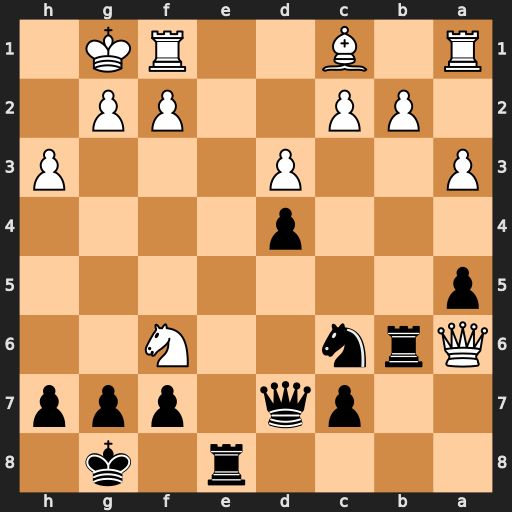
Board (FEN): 4r1k1/2pq1ppp/Qrn2N2/p7/3p4/P2P3P/1PP2PP1/R1B2RK1
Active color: b
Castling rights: -
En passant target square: -
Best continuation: gxf6 Qc4 Ne5 Qa2 Nf3+